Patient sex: F
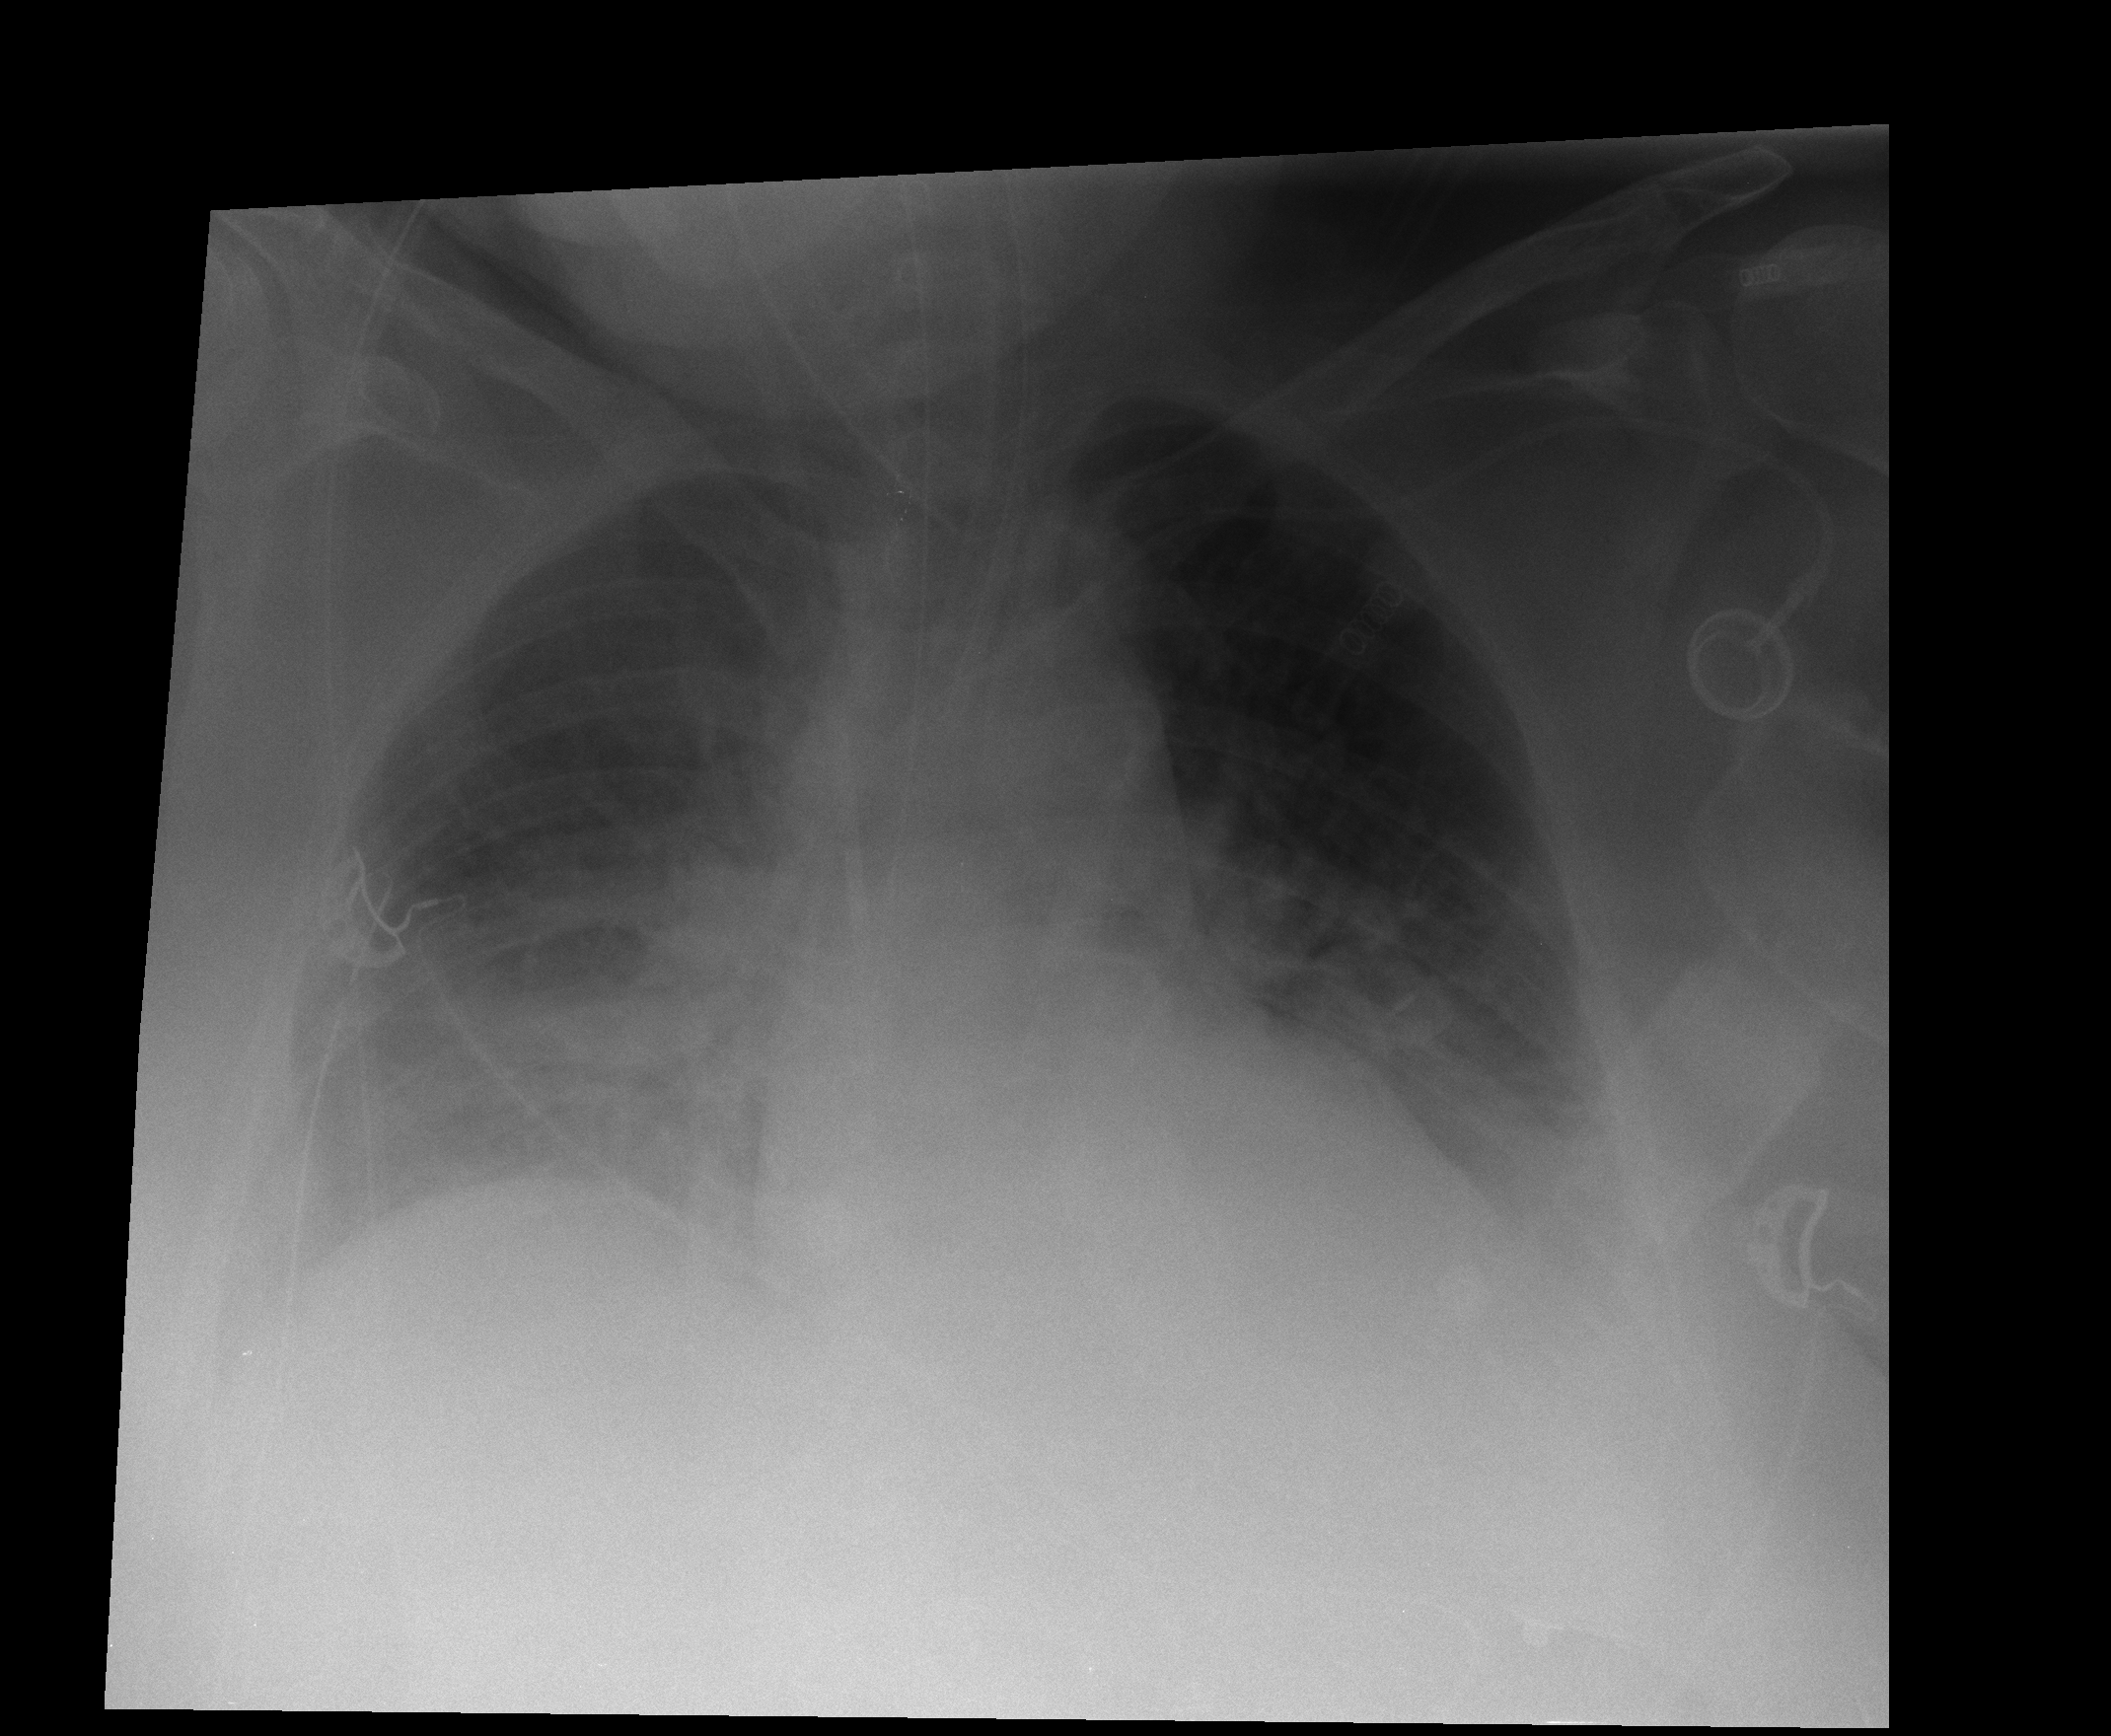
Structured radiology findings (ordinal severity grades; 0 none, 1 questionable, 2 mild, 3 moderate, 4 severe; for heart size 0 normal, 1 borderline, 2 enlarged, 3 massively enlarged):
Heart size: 0
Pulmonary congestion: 3
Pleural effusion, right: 2
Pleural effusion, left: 2
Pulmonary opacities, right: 2
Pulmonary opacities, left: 2
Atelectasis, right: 2
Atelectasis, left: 2